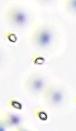
Label: Phaeocystis